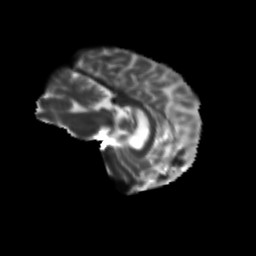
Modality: T2w
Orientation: sagittal
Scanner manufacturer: siemens
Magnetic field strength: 3 T
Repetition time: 9.2 s
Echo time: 0.084 s